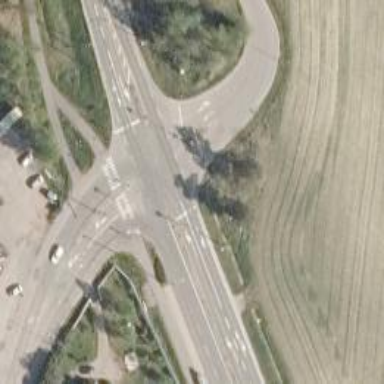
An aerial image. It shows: Tertiary road with asphalt surface. There is separate sidewalk along the road.